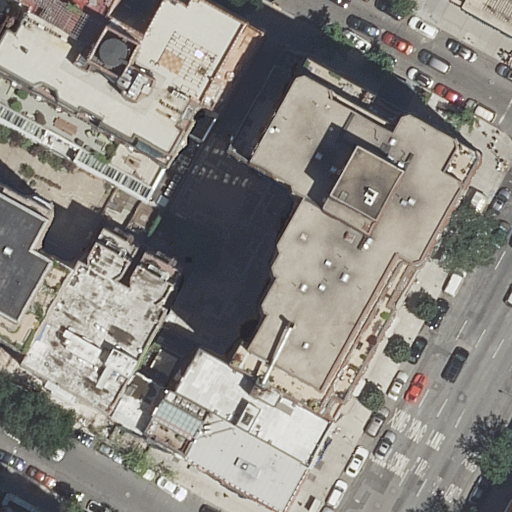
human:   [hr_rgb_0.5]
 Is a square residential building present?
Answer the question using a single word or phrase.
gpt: no

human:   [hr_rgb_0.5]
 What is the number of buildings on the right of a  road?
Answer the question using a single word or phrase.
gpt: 6

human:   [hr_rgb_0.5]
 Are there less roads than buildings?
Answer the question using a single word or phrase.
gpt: yes

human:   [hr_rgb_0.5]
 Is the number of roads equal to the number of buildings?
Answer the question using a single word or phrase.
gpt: no

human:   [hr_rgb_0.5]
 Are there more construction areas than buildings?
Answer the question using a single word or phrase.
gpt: no

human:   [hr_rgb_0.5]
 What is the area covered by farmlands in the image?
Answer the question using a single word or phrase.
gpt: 0m2

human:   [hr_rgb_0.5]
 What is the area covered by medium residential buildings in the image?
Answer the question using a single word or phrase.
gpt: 585m2

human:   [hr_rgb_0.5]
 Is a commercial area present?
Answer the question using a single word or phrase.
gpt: no

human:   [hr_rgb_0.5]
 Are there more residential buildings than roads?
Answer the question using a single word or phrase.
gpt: yes

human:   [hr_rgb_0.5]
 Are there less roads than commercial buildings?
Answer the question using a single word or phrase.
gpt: no

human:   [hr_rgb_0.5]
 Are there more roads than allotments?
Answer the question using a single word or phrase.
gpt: yes

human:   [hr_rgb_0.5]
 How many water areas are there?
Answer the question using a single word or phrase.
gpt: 0

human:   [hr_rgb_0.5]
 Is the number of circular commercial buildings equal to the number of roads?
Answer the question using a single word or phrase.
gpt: no

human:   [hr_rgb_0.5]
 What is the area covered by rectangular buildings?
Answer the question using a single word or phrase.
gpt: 501m2

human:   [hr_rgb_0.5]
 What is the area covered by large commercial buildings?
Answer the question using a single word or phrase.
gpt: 0m2

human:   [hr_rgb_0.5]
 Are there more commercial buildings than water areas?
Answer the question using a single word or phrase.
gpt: no

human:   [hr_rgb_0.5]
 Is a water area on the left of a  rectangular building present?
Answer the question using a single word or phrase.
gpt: no

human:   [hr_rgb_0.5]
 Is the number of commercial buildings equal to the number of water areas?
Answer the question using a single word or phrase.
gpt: yes

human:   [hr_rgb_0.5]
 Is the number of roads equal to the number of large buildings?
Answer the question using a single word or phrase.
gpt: yes

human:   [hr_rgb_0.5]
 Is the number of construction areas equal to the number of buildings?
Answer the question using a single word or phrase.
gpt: no

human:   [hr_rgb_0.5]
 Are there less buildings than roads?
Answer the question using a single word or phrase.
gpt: no

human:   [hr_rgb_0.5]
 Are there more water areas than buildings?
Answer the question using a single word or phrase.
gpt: no

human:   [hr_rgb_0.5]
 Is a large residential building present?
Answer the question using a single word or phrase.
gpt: yes

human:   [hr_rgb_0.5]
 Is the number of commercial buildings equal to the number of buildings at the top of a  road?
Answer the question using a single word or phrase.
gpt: no

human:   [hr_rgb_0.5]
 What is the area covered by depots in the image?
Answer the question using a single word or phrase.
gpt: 0m2

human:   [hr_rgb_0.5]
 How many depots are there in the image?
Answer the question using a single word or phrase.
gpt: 0

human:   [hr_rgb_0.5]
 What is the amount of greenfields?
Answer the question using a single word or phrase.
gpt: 0

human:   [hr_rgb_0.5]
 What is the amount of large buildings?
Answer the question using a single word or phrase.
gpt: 3

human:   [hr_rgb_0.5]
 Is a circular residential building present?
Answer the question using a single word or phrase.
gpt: no

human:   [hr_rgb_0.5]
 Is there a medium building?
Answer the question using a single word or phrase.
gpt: yes

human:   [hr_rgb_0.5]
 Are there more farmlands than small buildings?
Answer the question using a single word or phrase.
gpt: no

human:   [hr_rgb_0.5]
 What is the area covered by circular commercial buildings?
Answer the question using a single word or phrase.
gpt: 0m2

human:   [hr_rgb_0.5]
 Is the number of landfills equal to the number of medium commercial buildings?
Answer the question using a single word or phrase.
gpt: yes

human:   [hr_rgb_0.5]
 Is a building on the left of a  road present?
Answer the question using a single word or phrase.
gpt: yes

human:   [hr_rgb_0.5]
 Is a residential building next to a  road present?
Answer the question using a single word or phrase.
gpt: yes

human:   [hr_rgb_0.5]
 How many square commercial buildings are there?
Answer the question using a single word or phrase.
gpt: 0